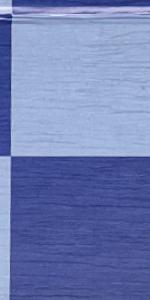
Label: Empty